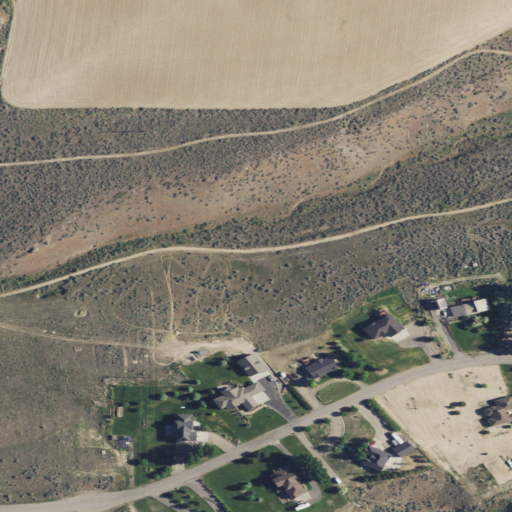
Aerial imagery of valley in Idaho named Black Canyon containing shrub, cultivated crops, open development, grassland, low intensity development, and medium intensity development